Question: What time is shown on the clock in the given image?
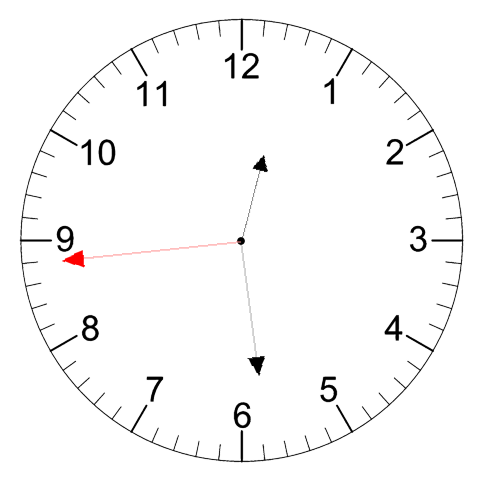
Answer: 12:28:44